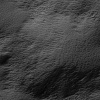
Atmospheric dust classification: not_dusty